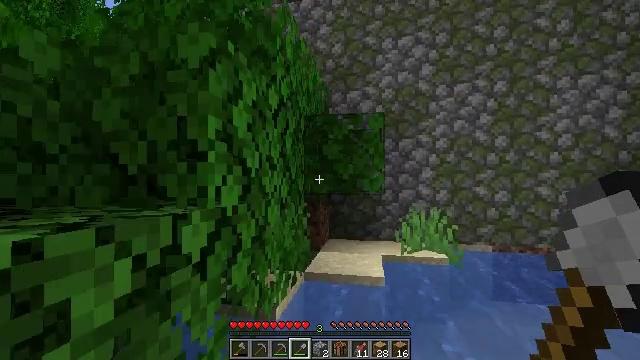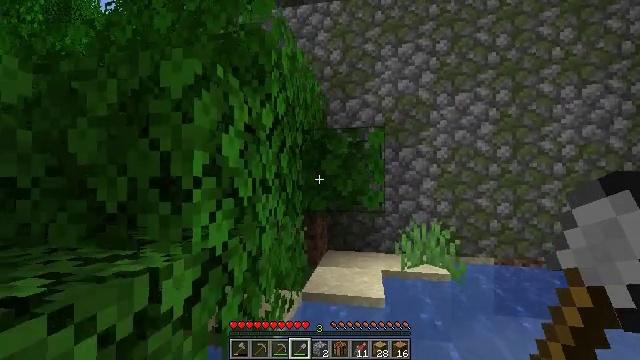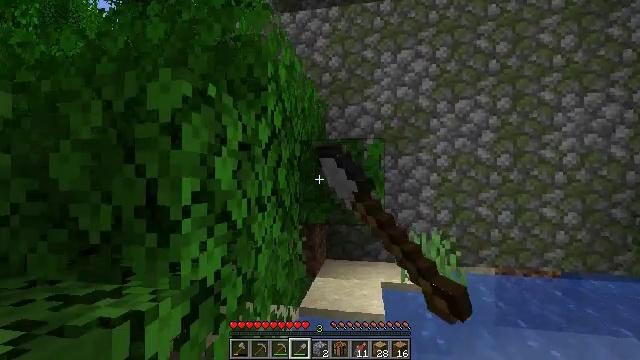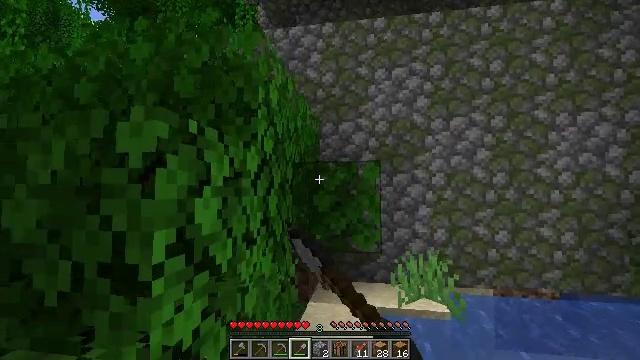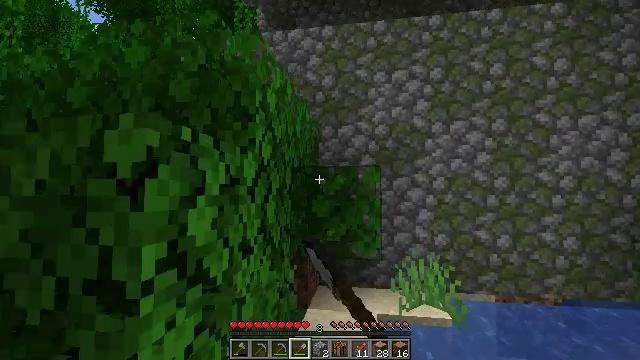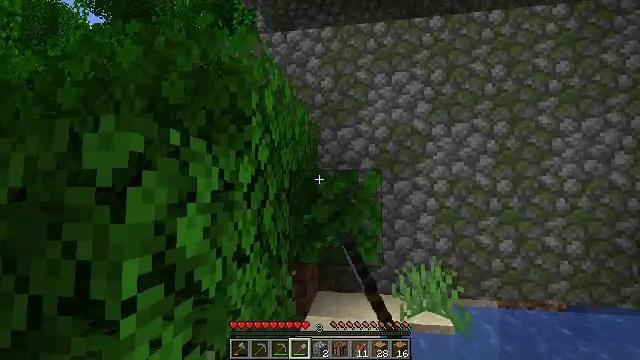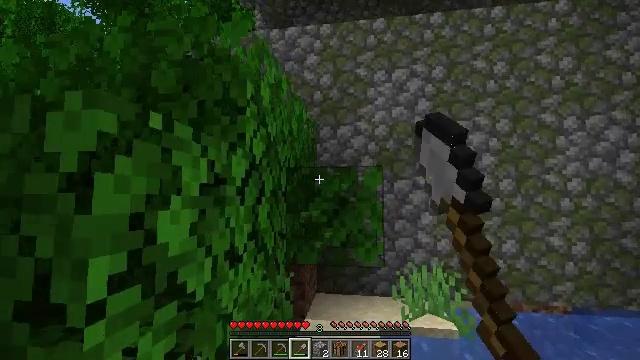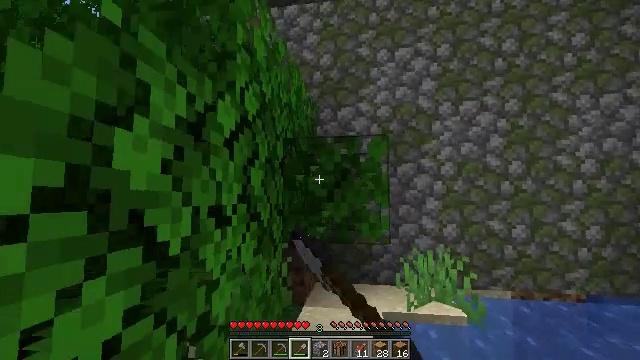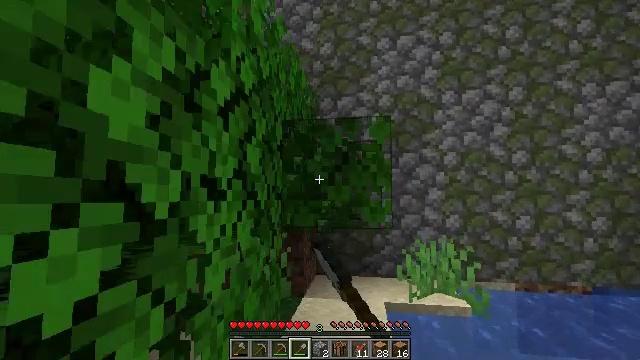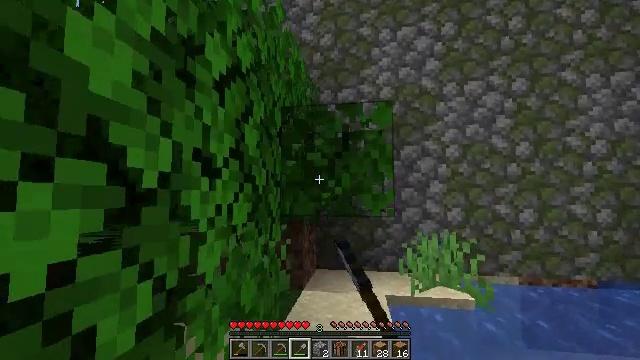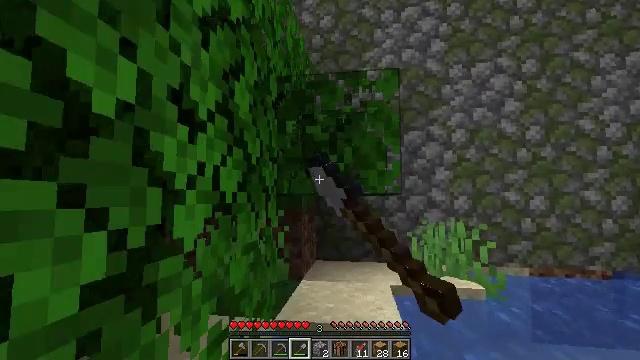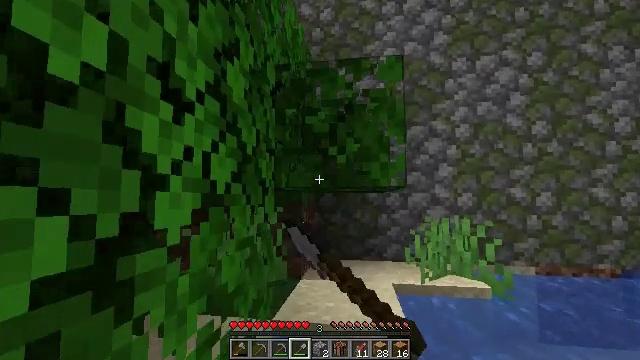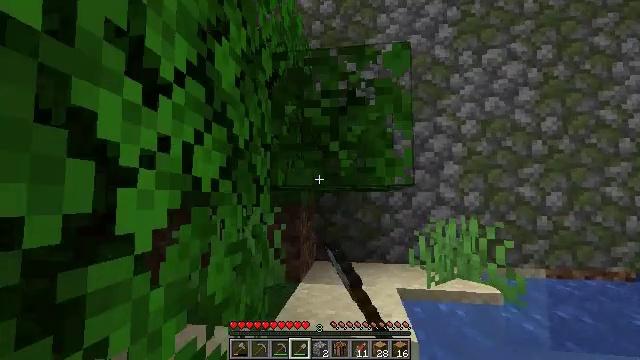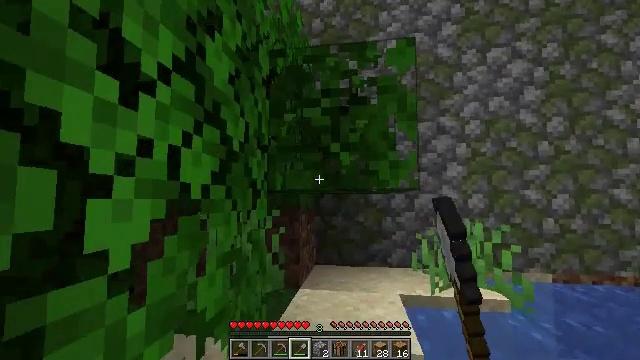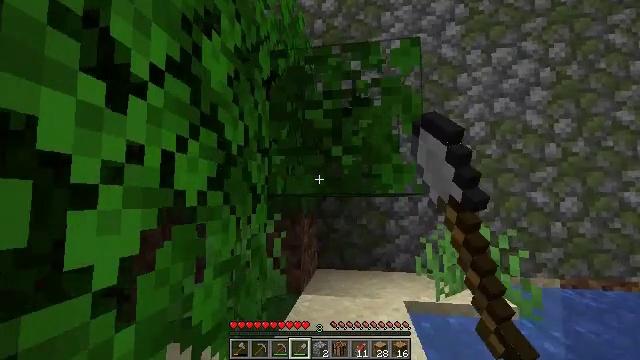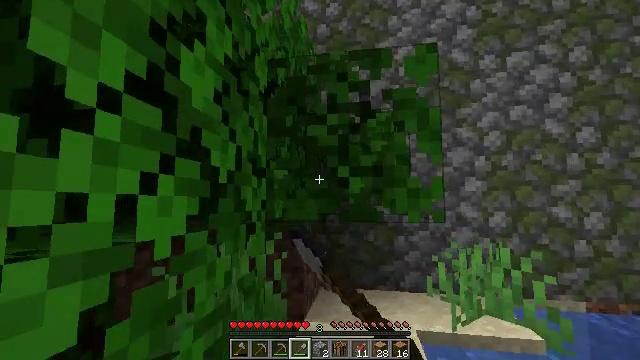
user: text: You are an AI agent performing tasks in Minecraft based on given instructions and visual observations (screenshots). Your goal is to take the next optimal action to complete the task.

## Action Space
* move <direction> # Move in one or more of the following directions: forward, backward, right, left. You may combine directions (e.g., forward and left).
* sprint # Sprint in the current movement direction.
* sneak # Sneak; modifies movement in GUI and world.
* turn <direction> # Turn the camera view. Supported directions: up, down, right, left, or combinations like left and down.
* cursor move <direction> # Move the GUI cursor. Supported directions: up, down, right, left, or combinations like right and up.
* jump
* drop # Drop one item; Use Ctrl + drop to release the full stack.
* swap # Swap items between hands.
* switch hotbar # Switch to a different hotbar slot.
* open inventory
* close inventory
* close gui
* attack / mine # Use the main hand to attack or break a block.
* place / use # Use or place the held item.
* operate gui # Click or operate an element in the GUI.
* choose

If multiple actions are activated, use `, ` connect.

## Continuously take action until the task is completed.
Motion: motion action
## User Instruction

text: Trim the tree by mining oak leaves.
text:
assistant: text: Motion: move forward, attack / mine, jump
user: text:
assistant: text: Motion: move forward, attack / mine, jump
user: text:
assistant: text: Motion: move forward, turn right and up, attack / mine, jump
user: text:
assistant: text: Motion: move forward, attack / mine, jump
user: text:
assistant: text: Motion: move forward, attack / mine, jump
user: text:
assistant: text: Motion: move forward, attack / mine, jump
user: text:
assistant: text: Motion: move forward, attack / mine, jump
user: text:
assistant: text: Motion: move forward, attack / mine, jump
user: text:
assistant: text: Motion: move forward, attack / mine, jump
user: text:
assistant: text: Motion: move forward, attack / mine, jump
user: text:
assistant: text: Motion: move forward, attack / mine, jump
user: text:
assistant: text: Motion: move forward, attack / mine, jump
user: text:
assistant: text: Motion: move forward, attack / mine, jump
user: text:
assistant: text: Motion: move forward, attack / mine, jump
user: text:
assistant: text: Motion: move forward, attack / mine, jump
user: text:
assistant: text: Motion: move forward, turn up, attack / mine, jump
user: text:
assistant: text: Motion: move forward, attack / mine, jump
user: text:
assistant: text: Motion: move forward, attack / mine, jump
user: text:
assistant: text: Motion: move forward, turn left, attack / mine, jump
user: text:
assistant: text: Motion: move forward and move right, turn left, attack / mine, jump
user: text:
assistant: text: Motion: move forward and move right, turn left, attack / mine, jump
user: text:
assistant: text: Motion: move forward and move right, turn left, attack / mine, jump
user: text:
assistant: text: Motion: move forward and move right, attack / mine, jump
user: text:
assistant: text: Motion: move forward and move right, attack / mine, jump
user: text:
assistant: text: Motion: move forward, attack / mine
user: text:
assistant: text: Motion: move forward, turn right and down, attack / mine
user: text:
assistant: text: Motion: move forward, turn right and down, attack / mine
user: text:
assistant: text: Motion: move forward, turn right, attack / mine
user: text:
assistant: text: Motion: move forward, turn right, attack / mine
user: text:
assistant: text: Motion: move forward, attack / mine